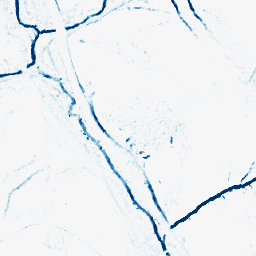
Category: morphological
Decomposition family: morphological_diamond
Decomposition parameters: operation: closing
radius: 3
Upsampling method: area
Upsampling parameters: scale: 2
Upsampling scale: 2